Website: crate-barrel
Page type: billing-address
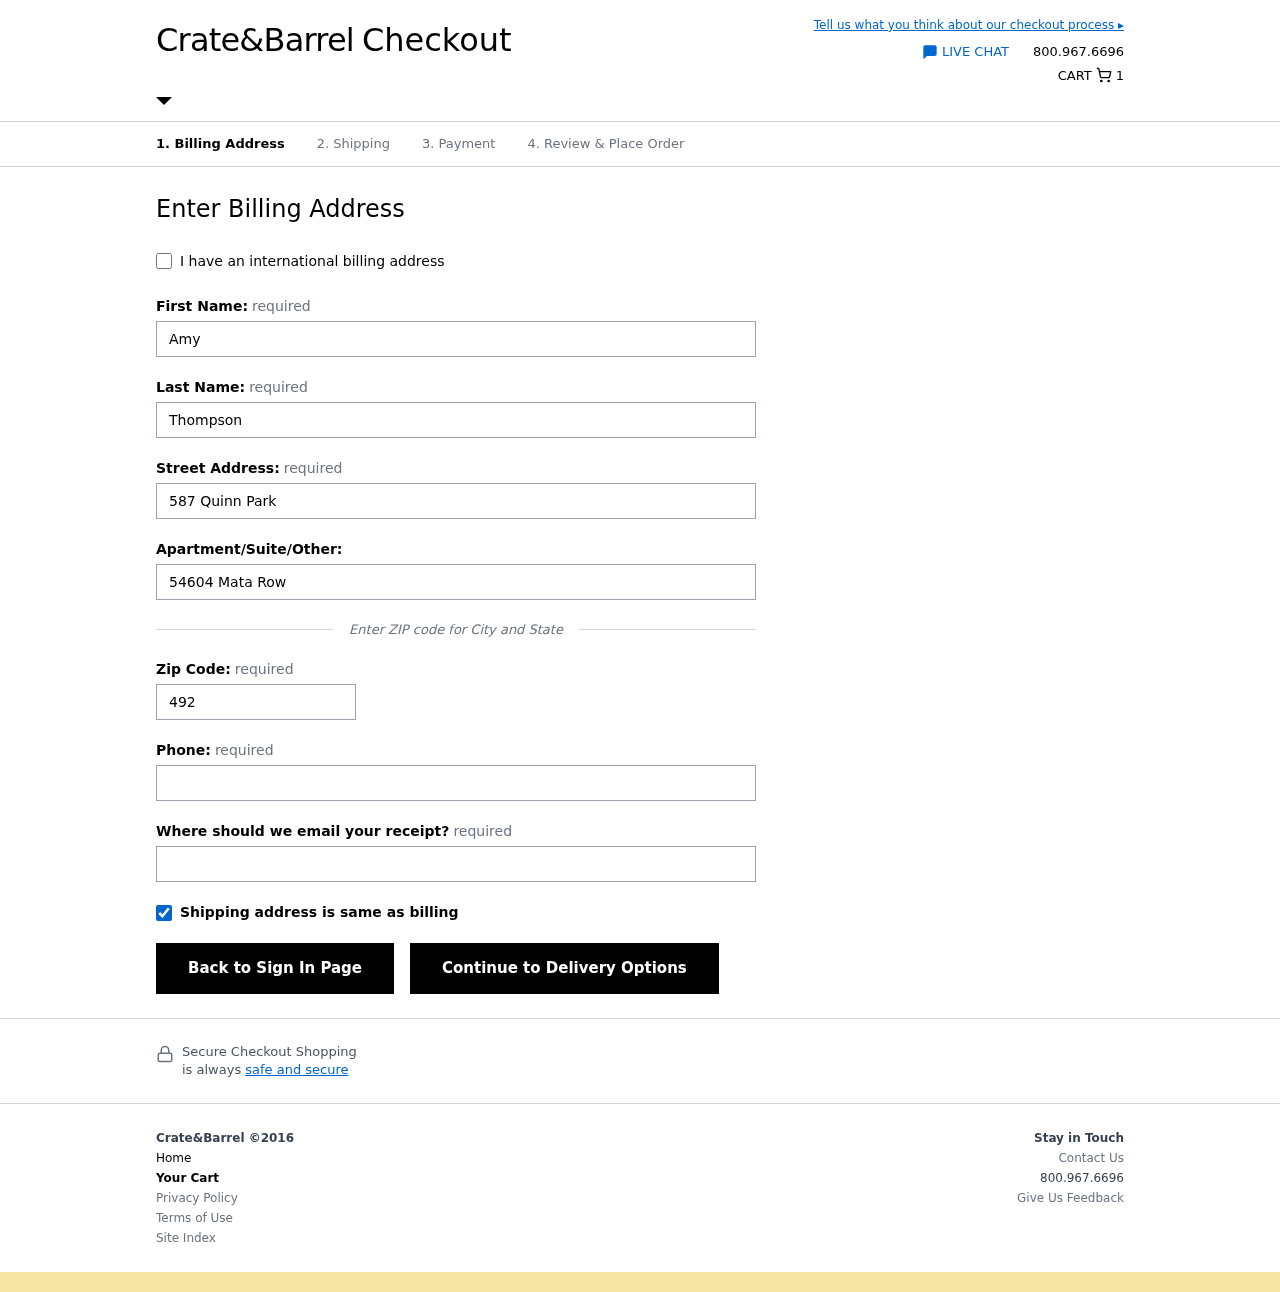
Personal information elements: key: PII_EMAIL
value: amy.thompson@yahoo.com
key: PII_FIRSTNAME
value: Amy
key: PII_LASTNAME
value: Thompson
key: PII_PHONE
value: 7663512921
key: PII_POSTCODE
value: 49285
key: PII_STREET
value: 587 Quinn Park
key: PII_STREET2
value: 54604 Mata Row
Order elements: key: ORDER_NUM_ITEMS
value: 1